Question: I am trying to get a reference to the Graphic Raycaster on my Canvas so that I can enable/disable it. This is what I am doing:
'''
shopCanvas.GetComponent<GraphicRaycaster> ().enabled = false;
'''
When I hover over the above code in monoDevelop it says "The name GraphicRaycaster does not exist in the current context"
When I try to compile and run the game I get this error:
> error CS0246: The type or namespace name 'GraphicRaycaster' could not
be found. Are you missing a using directive or an assembly reference?
Here is a pic of my setup:

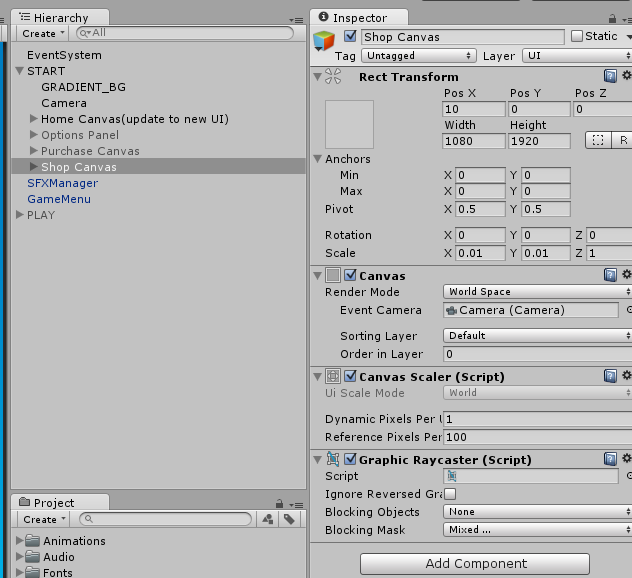
Answer: Just add:
'''
using UnityEngine.UI;
'''
To the beginning of your C# code file and compiler will find 'GraphicRaycaster'.